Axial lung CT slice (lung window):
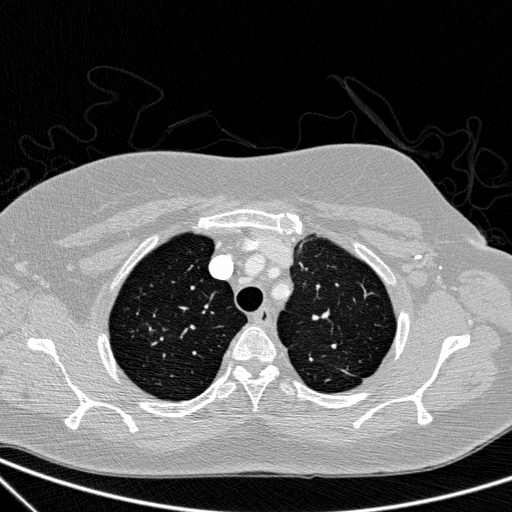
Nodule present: no